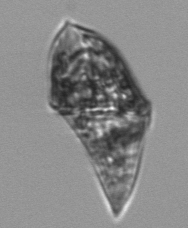
Label: Gyrodinium